Interaction volume radius: 10 \u00c5
Interaction volume height: 25 \u00c5
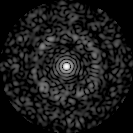
Disorder parameter: 0.8453